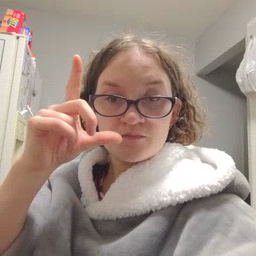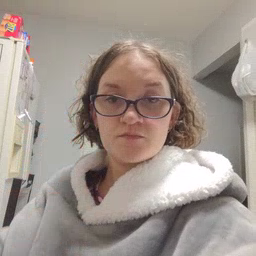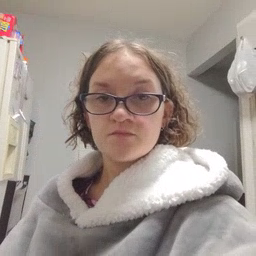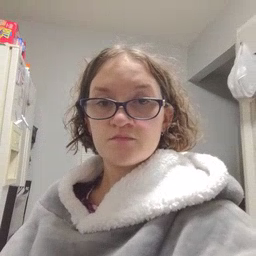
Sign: wake